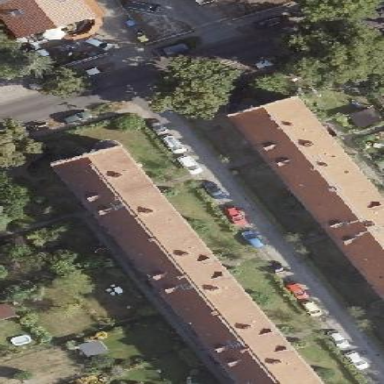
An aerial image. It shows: Building with gabled roof made of roof tiles.